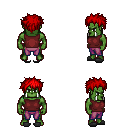
a pixel art fantasy rpg character, male body template, orc, green skin, maroon sleeveless shirt, magenta pants, red bedhead hairstyle, gray slippers, four views (front, back, left, right), 2x2 character sprite sheet, small pixel art, hard edges, no anti-aliasing